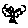
Label: tree